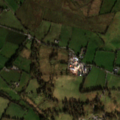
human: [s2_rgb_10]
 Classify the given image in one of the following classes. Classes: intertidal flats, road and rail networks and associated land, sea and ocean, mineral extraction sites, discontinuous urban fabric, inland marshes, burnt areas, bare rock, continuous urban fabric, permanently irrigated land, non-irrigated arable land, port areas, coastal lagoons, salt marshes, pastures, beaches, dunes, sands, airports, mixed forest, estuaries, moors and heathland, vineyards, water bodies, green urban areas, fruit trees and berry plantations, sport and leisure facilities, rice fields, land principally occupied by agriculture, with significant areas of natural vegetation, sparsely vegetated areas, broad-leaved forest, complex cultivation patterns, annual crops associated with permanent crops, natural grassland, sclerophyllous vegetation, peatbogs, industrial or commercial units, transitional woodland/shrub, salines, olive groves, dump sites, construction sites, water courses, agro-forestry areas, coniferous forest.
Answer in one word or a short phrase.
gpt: pastures, complex cultivation patterns